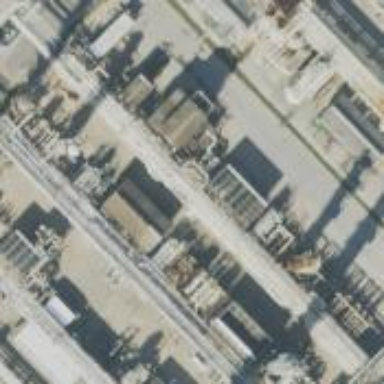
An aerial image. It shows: Industrial building.